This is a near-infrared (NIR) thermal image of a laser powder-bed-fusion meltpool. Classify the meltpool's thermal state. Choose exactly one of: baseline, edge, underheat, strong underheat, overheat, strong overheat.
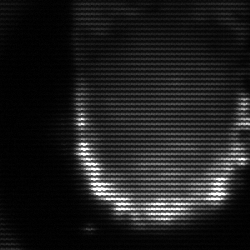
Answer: baseline